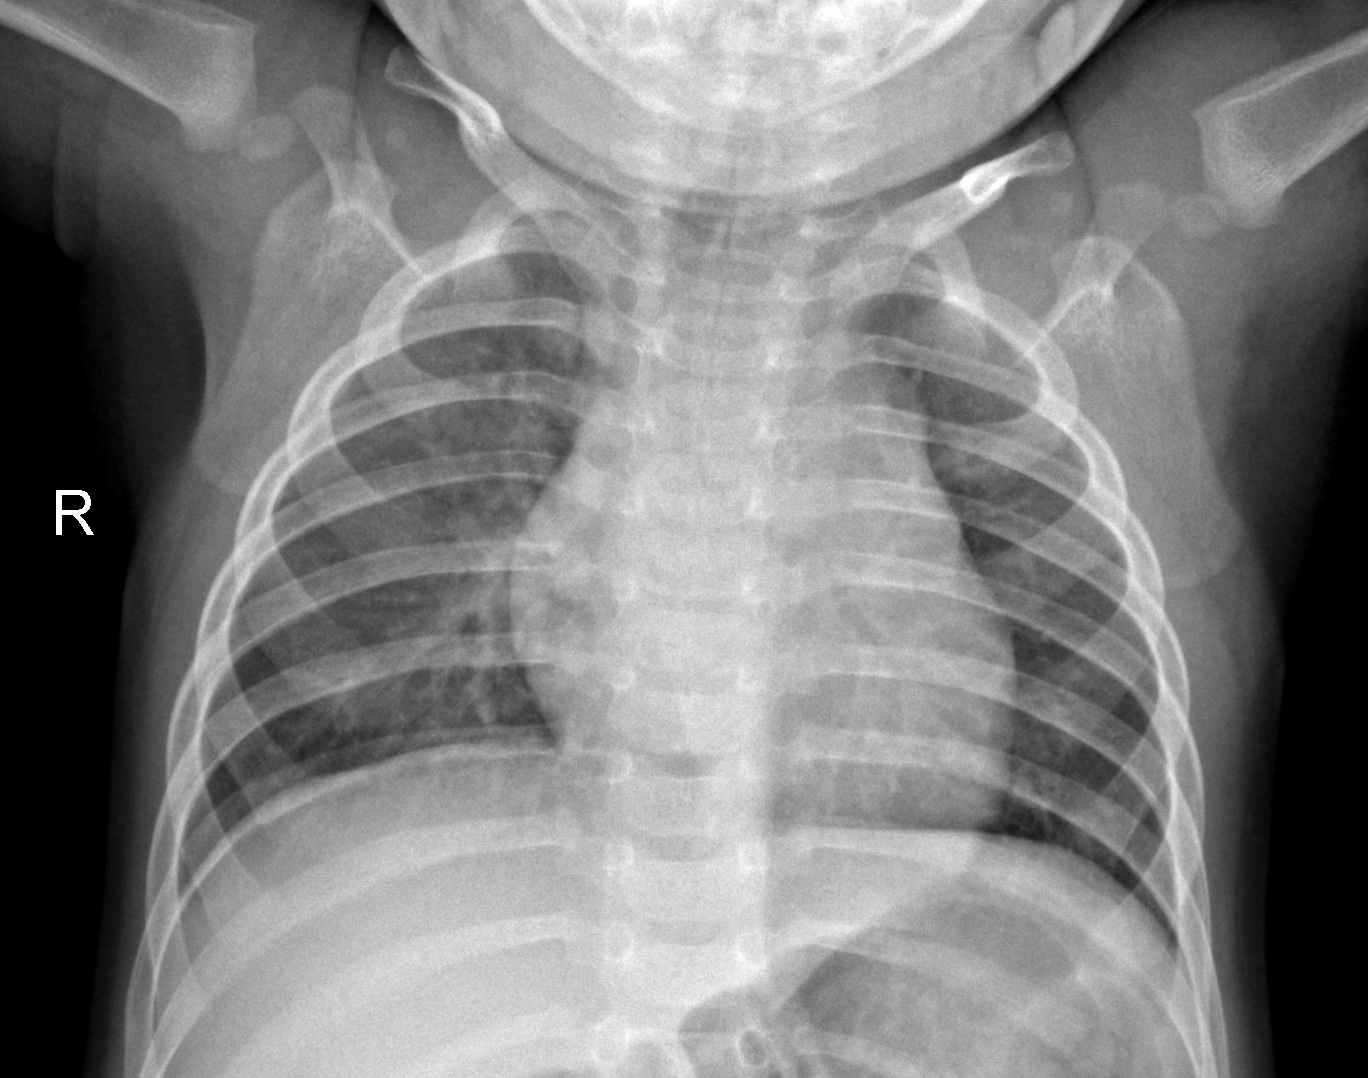
Diagnosis: NORMAL